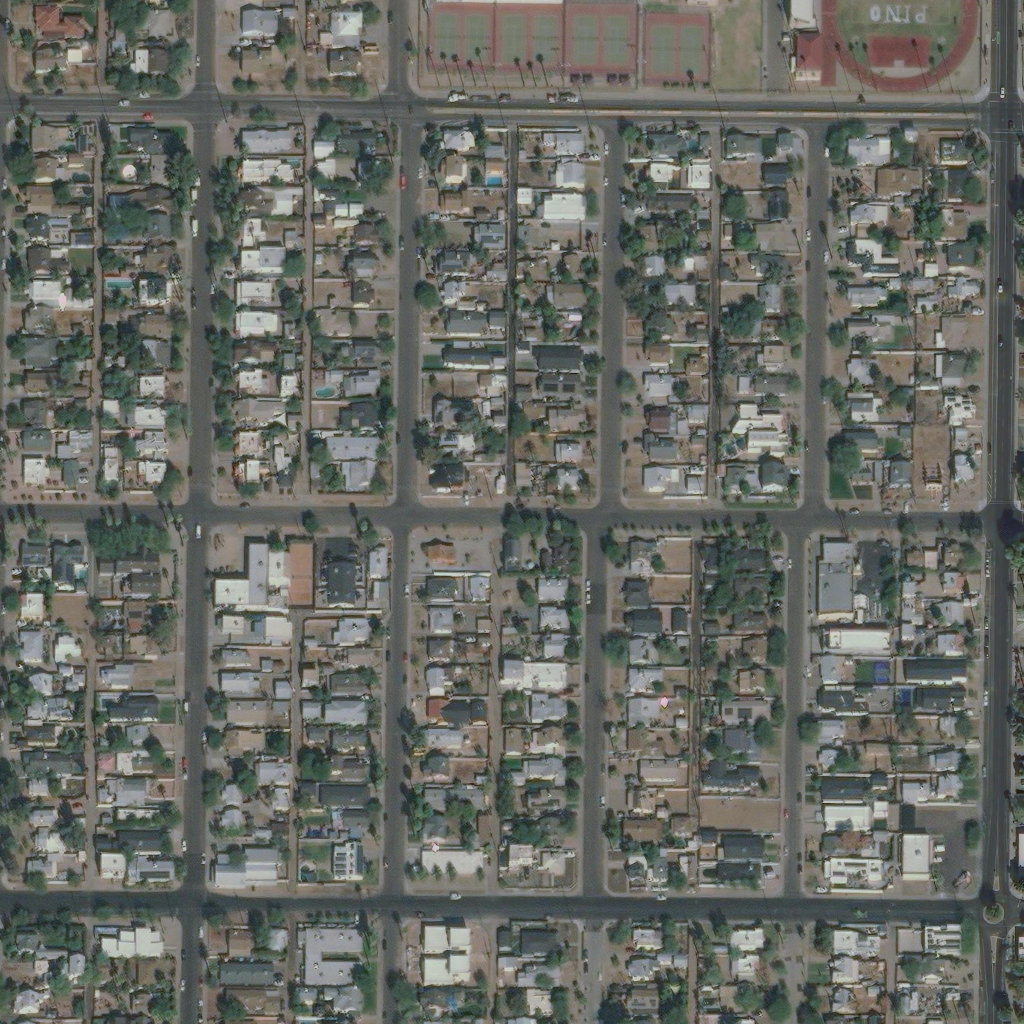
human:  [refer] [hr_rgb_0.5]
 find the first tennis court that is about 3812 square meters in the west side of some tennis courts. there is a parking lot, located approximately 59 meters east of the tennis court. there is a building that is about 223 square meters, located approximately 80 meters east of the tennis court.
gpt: <box>[[41, 0, 62, 7, 0]]</box>